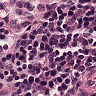
Metastatic tissue present: no